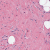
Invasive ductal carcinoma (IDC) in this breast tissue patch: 1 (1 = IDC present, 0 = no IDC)